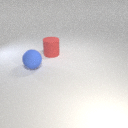
large blue rubber sphere in front of large red rubber cylinder